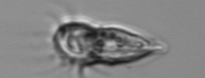
Label: Tintinnina